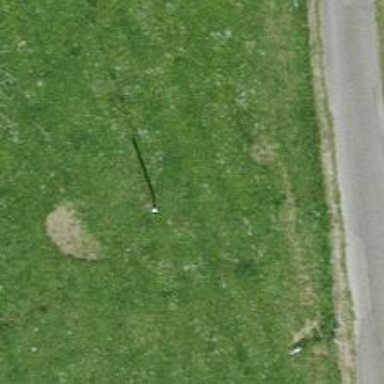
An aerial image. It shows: Minor power line.